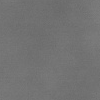
Atmospheric dust classification: dusty